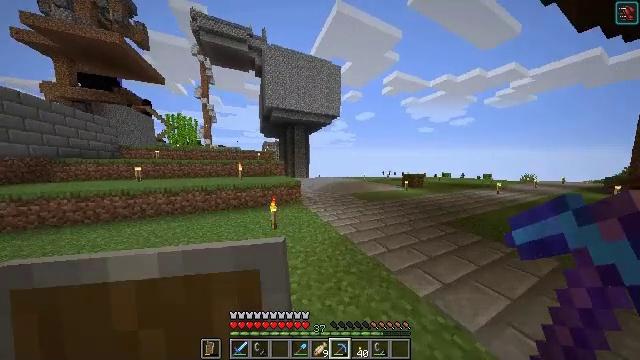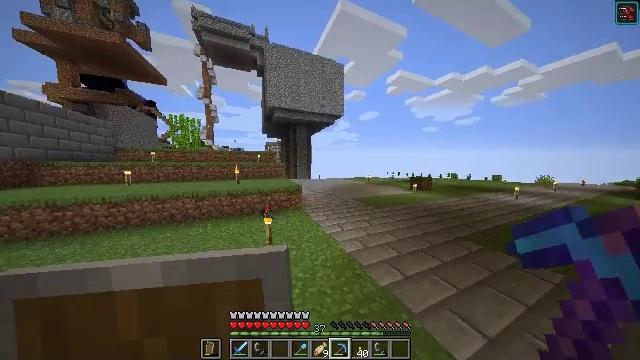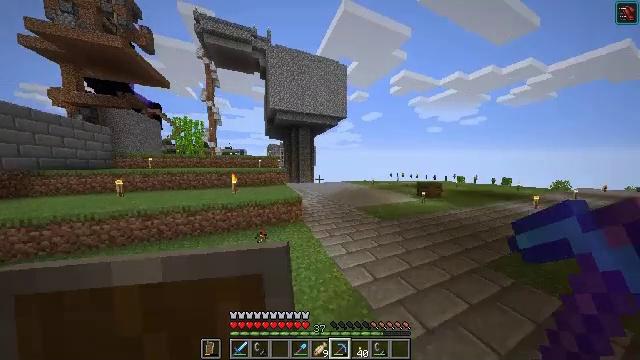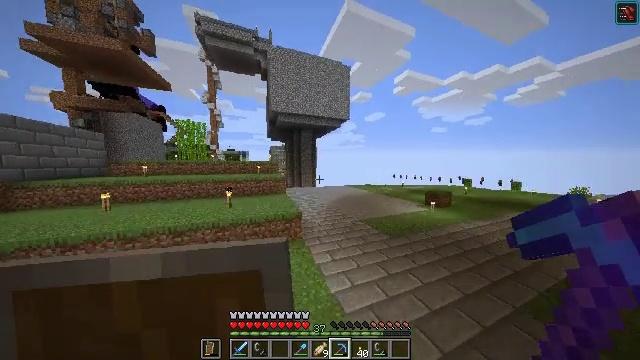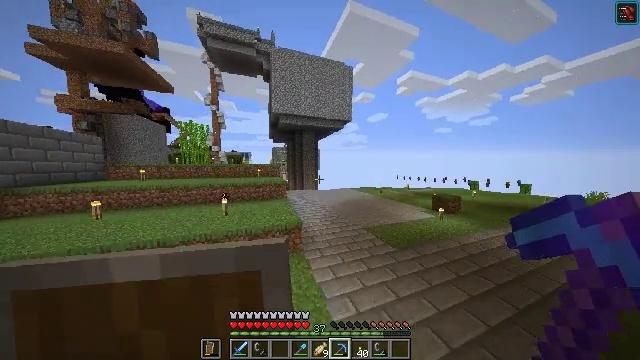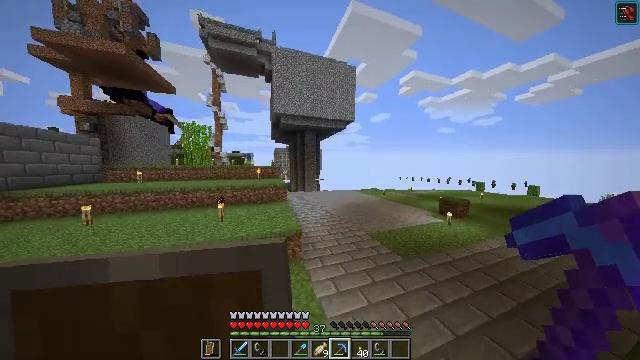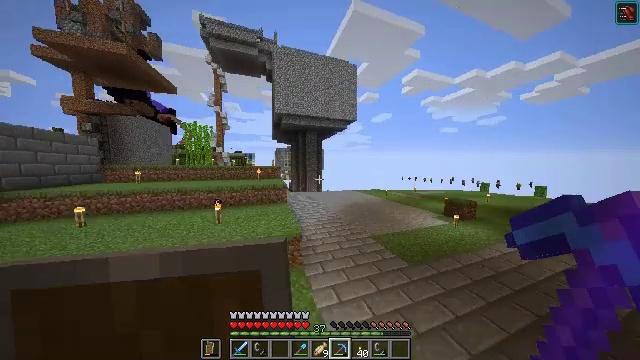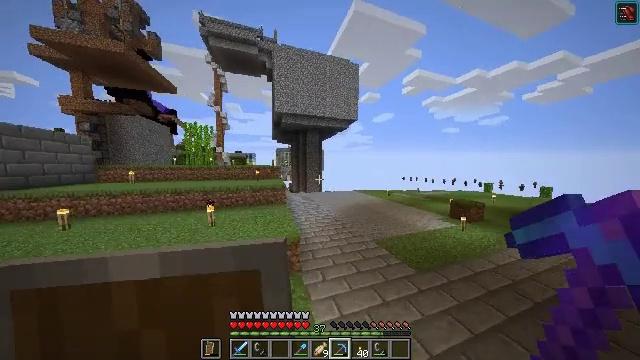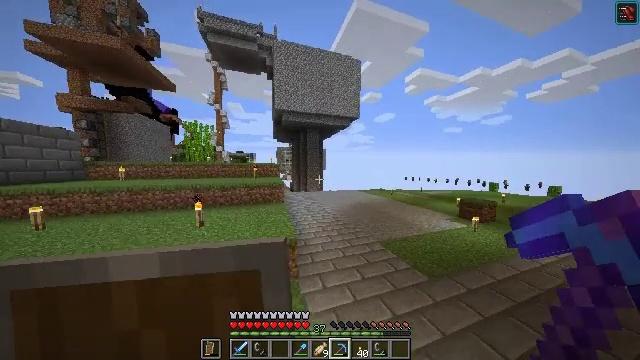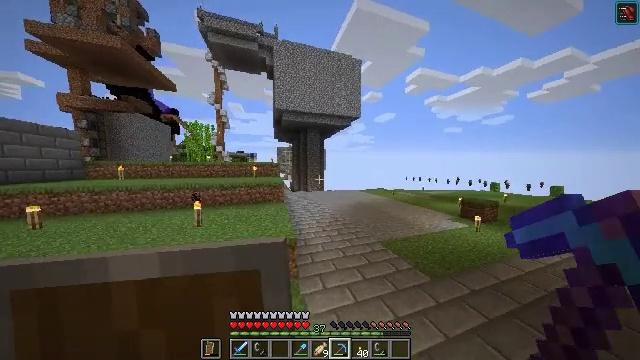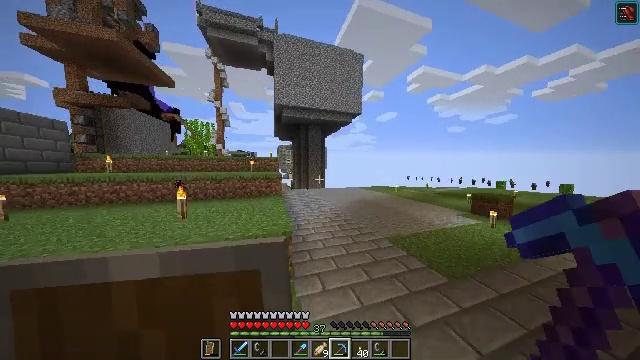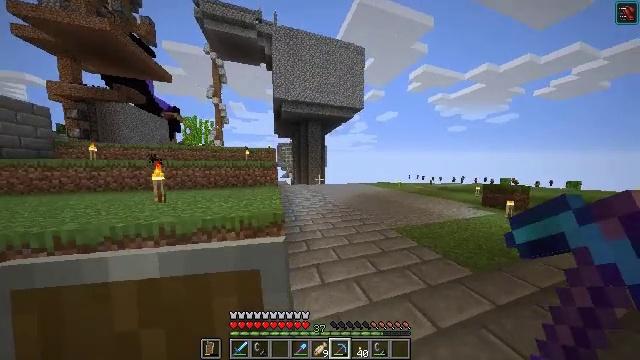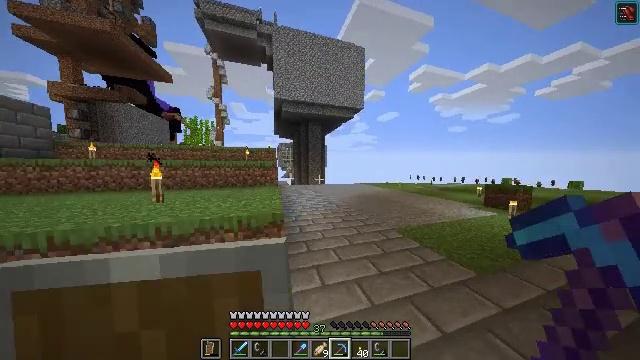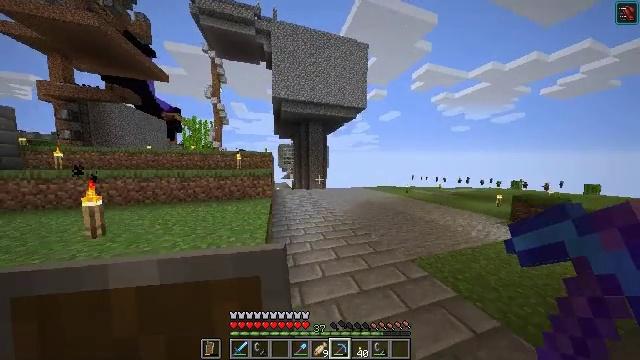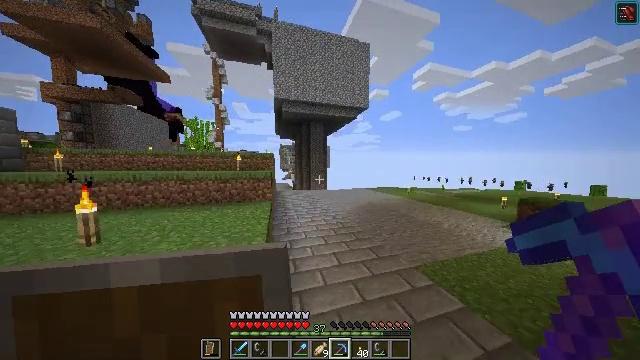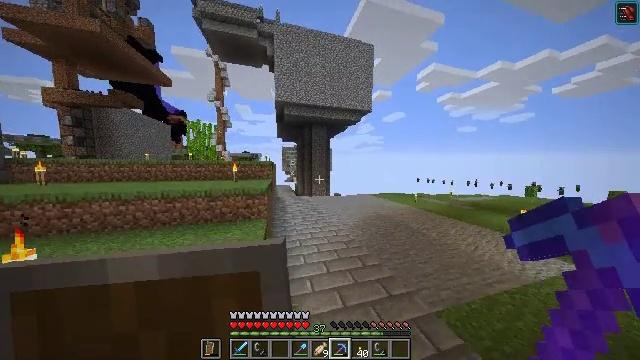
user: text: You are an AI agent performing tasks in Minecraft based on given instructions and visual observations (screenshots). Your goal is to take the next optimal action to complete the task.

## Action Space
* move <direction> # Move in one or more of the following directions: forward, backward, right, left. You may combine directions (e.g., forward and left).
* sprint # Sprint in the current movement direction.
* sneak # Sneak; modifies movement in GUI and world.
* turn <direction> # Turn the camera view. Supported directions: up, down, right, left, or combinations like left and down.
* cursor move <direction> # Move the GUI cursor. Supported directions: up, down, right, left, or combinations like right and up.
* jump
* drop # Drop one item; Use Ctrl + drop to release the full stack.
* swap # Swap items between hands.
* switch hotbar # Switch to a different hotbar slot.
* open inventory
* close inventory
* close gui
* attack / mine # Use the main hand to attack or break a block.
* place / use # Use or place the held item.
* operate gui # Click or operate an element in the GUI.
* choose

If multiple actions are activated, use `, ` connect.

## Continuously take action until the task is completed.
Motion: motion action
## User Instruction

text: Collect crimson fungus by left-clicking.
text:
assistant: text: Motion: move forward, turn left, jump
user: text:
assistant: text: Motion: move forward, turn left, jump
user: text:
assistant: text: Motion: move forward, jump
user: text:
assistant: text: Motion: move forward, jump
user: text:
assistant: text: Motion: move forward, jump
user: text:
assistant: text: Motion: move forward, jump
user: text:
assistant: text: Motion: move forward, jump
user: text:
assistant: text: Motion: move forward, jump
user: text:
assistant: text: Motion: move forward, jump
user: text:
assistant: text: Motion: move forward, jump
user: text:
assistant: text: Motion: move forward, jump
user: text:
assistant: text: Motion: move forward, jump
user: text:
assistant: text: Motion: move forward, jump
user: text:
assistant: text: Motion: move forward, jump
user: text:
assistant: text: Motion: move forward, jump
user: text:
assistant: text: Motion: move forward, turn left, jump
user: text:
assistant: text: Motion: move forward, jump
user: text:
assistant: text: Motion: move forward, turn left, jump
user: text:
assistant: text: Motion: move forward, turn left, jump
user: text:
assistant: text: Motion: move forward, turn left, jump
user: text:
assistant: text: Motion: move forward, turn left, jump
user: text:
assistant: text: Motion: move forward, turn left, jump
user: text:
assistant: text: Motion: move forward, turn left, jump
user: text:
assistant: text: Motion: move forward, turn left, jump
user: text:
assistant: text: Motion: move forward, turn left, jump
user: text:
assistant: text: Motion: move forward, jump
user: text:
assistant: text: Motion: move forward, jump
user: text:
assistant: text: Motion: move forward, jump
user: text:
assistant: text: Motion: move forward, jump
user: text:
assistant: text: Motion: move forward, jump